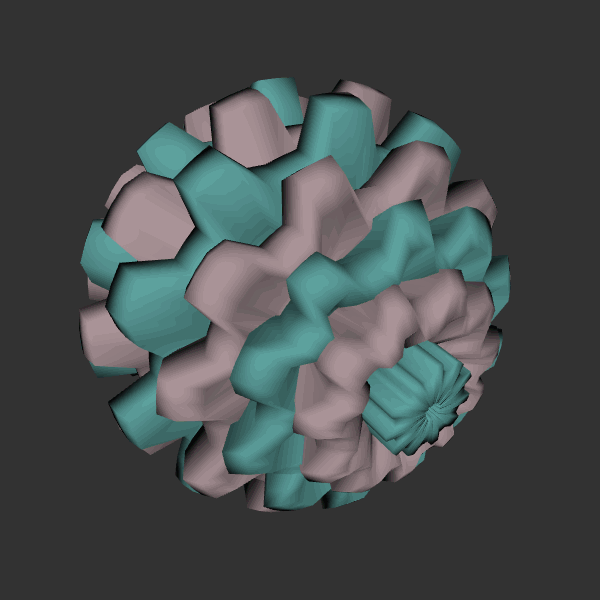
Background: dark